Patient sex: M
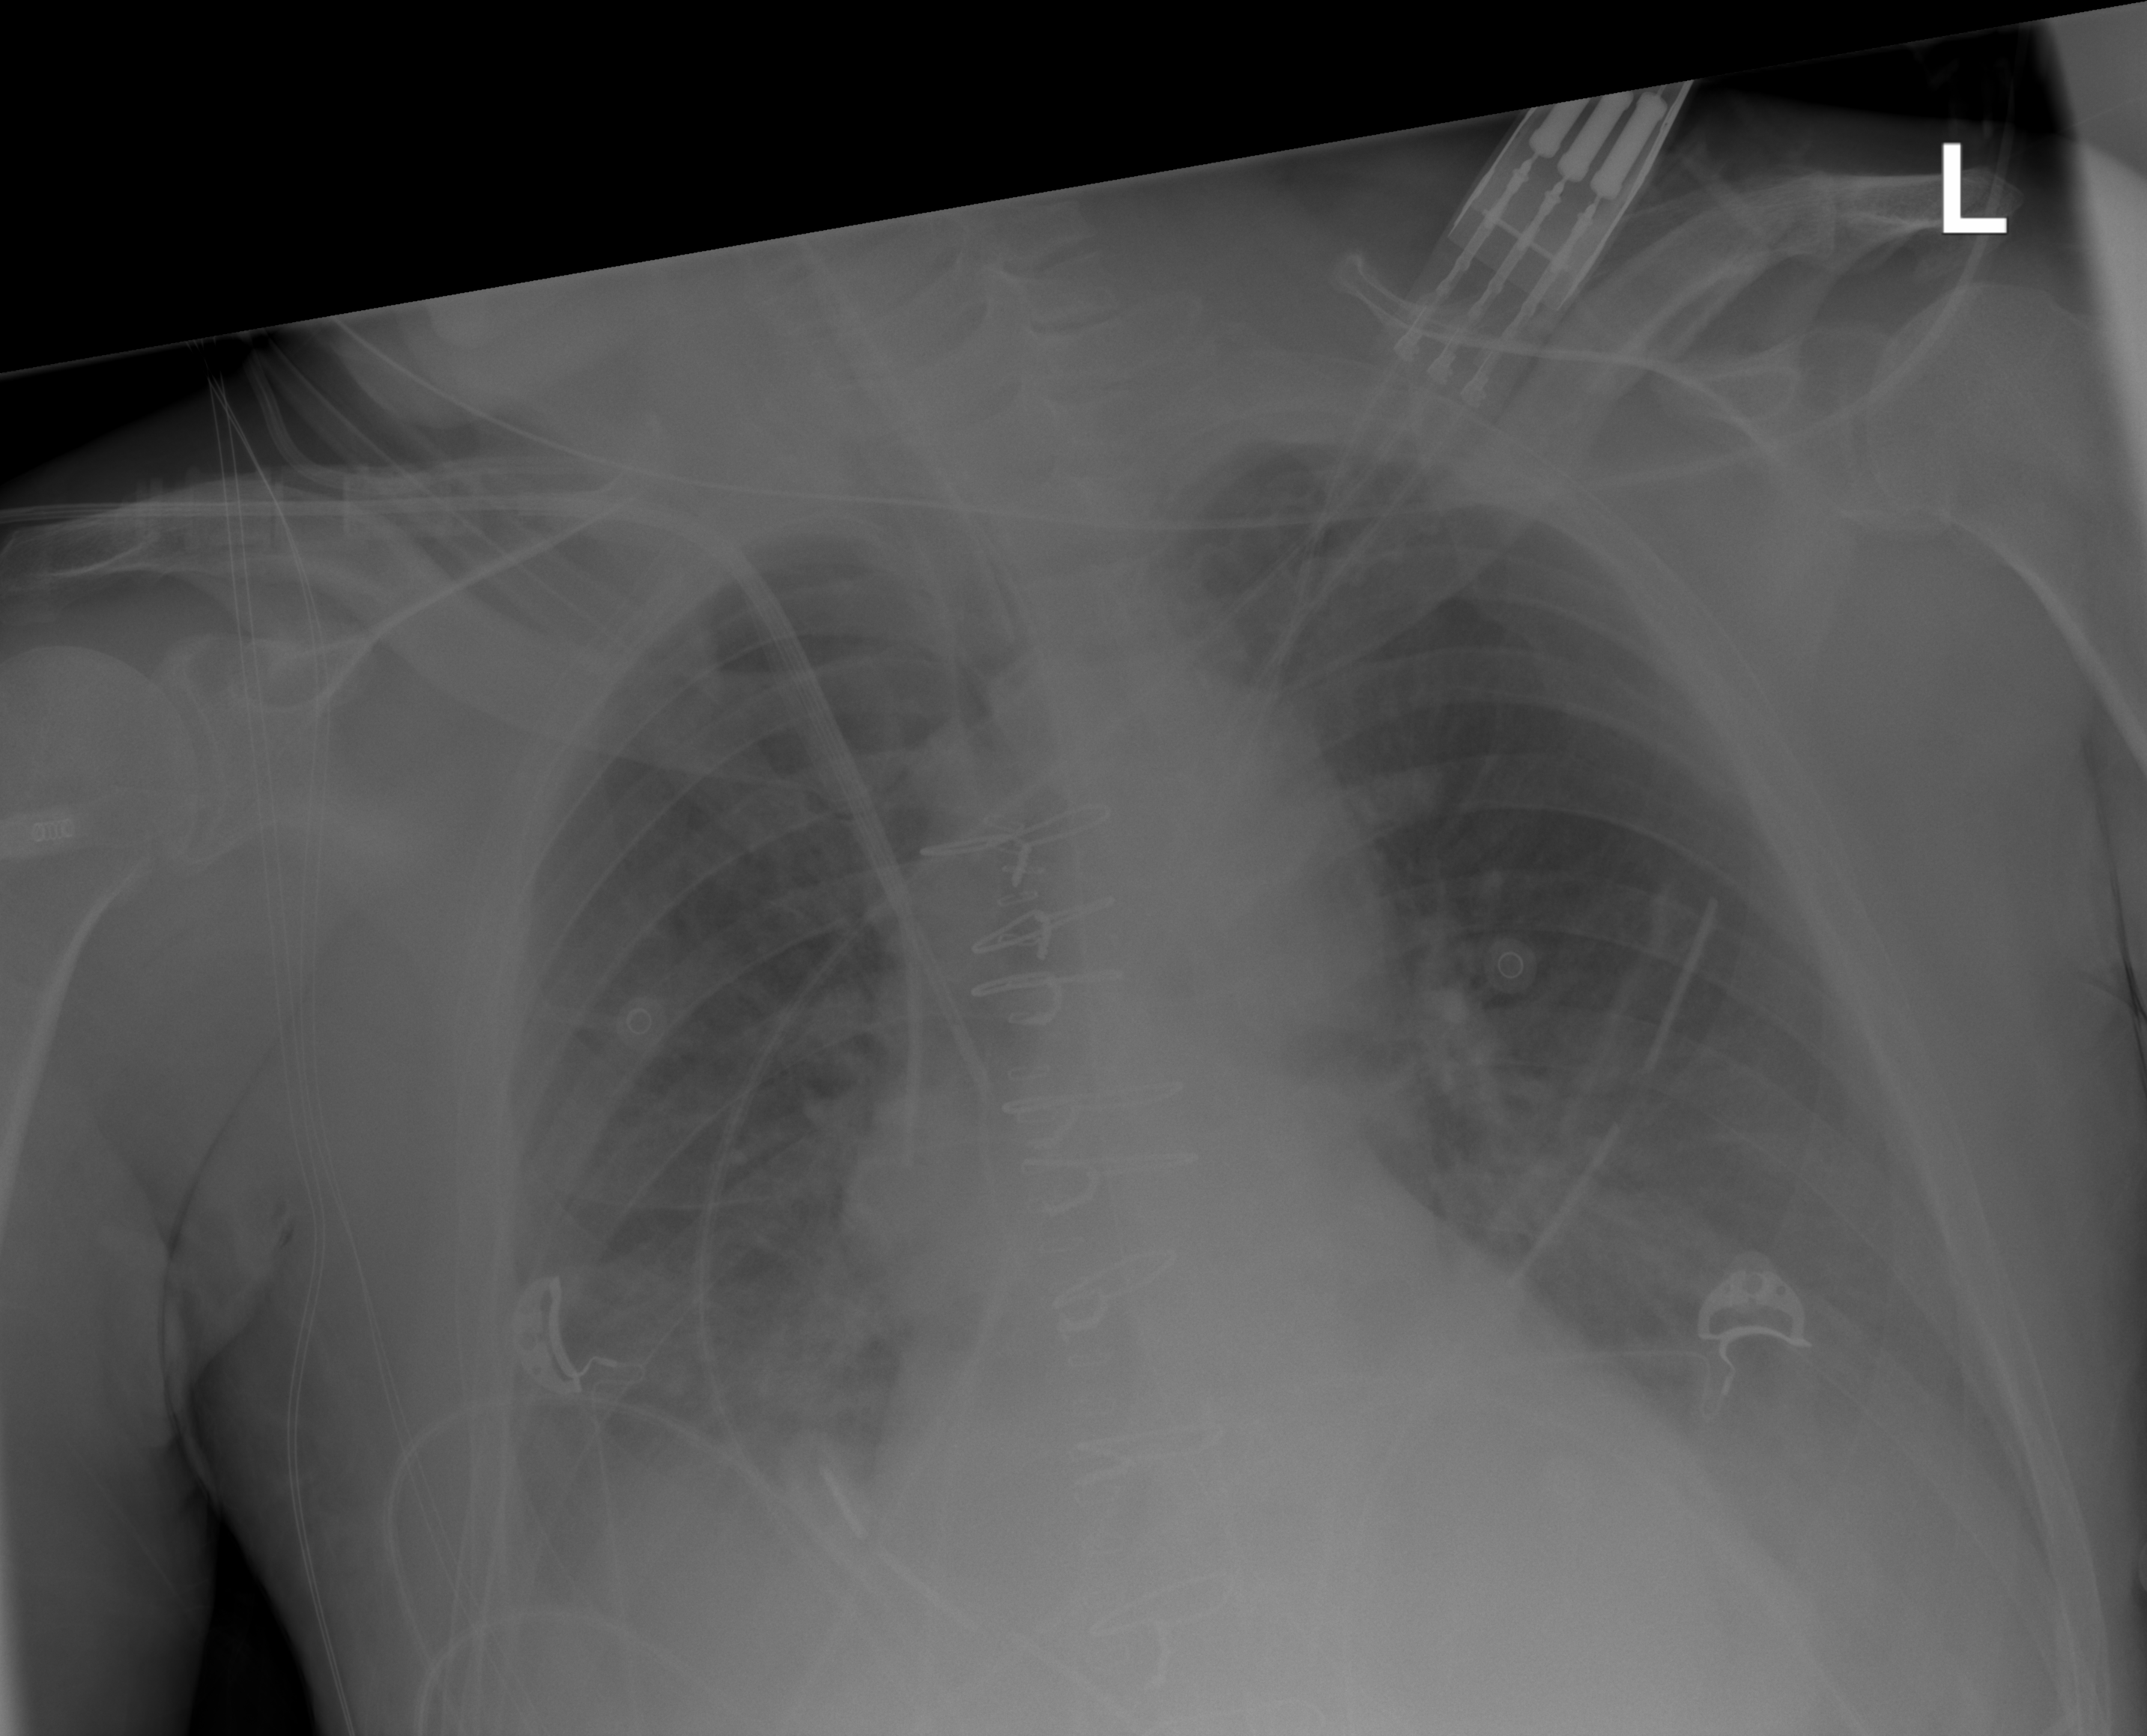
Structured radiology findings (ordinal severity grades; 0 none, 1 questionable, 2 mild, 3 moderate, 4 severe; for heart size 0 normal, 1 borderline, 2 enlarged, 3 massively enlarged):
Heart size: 0
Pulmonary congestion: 2
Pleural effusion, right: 2
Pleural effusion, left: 2
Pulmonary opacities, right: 0
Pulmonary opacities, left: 0
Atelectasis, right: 2
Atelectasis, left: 2